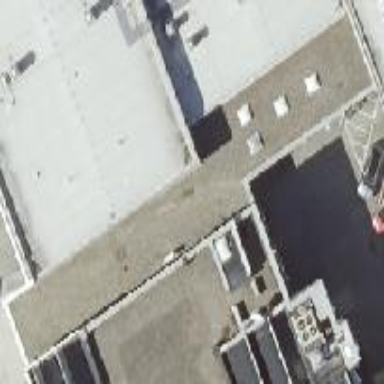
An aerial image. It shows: Building with flat roof.